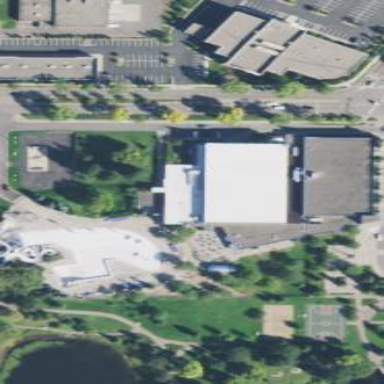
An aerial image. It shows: Sports centre with leisure land area.